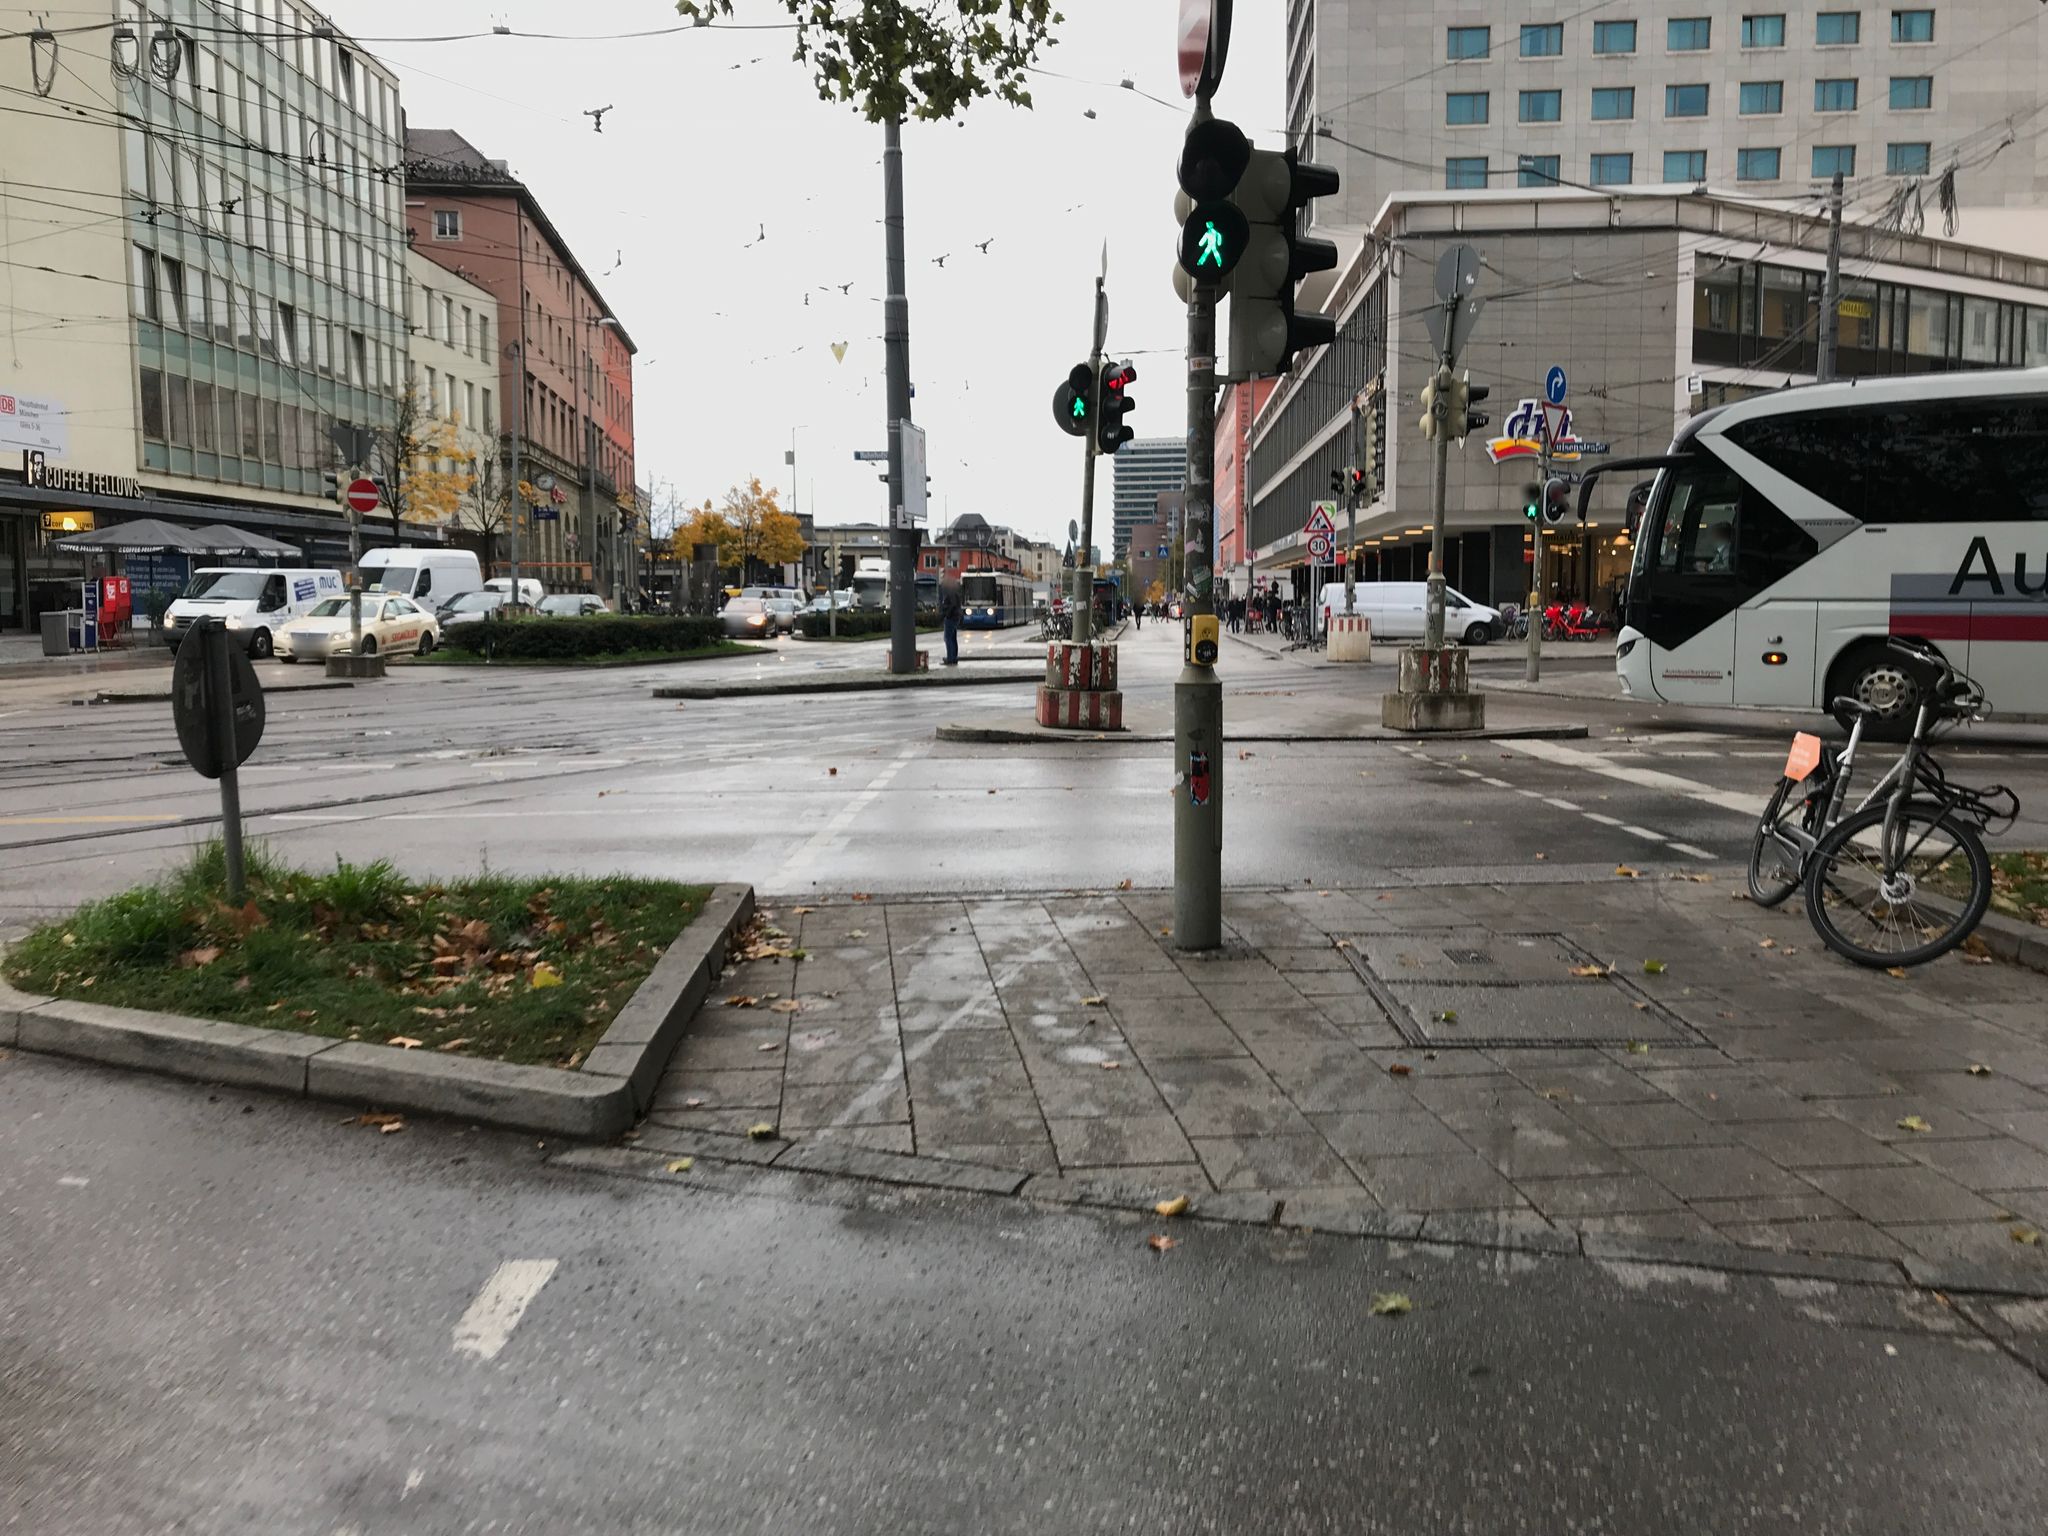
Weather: cloudy
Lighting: day
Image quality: good
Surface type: walking surface
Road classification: residential
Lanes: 1
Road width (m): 5
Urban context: urban centre
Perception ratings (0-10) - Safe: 4.13, Lively: 7.64, Beautiful: 3.1, Boring: 1.4, Depressing: 2.08, Wealthy: 7.53